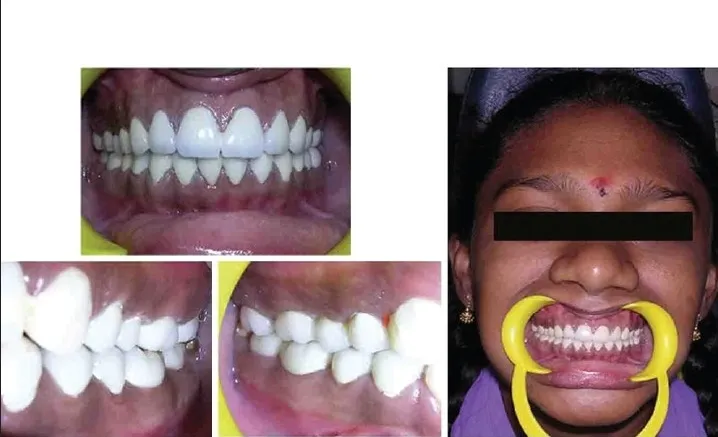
Postoperative (case D).
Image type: medical_photograph (oral_photograph)